Question: I am looking for a good reference on the 8051 embedded processor family (specifically the 80C32) that will explain the internal memory map, and how it differs between processors in the family.
I'm currently reading how the stack pointer is initialized at reset to 07H. But I see in documentation (<URL> for all processors in this family that the internal RAM, starting at address 00H, maps R7 of Bank 0 for the internal registers in the location 07H.
What am I misunderstanding about how the internal registers and the stack are mapped?

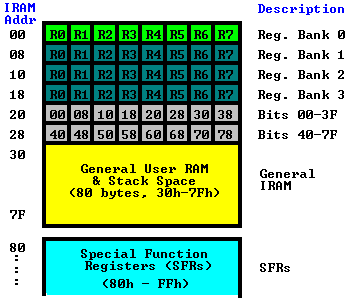
Answer: The answer is given in the page you linked to:
> Programming Tip: By default, the 8051 initializes the Stack Pointer
(SP) to 07h when the microcontroller is booted. This means that the
stack will start at address 08h and expand upwards. If you will be
using the alternate register banks (banks 1, 2 or 3) you must
initialize the stack pointer to an address above the highest register
bank you will be using, otherwise the stack will overwrite your
alternate register banks. Similarly, if you will be using bit
variables it is usually a good idea to initialize the stack pointer to
some value greater than 2Fh to guarantee that your bit variables are
protected from the stack.